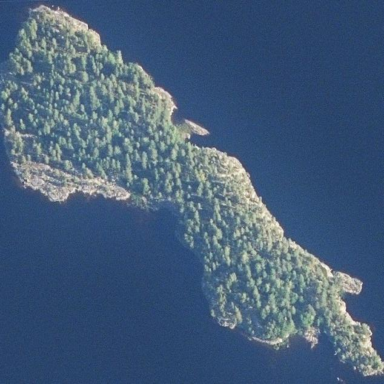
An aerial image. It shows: Islet.